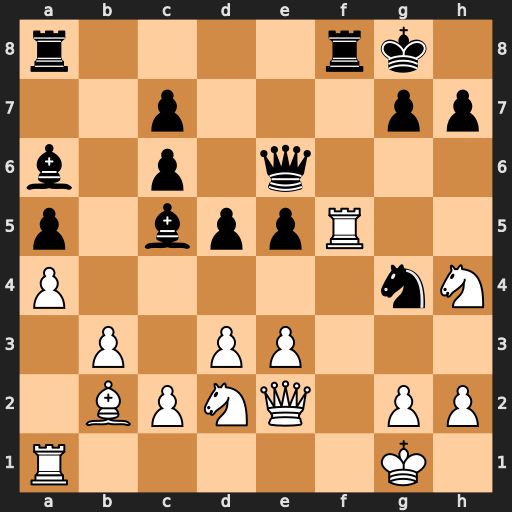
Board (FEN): r4rk1/2p3pp/b1p1q3/p1bppR2/P5nN/1P1PP3/1BPNQ1PP/R5K1
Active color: w
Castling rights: -
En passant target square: -
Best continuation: Qxg4 Bxe3+ Kh1